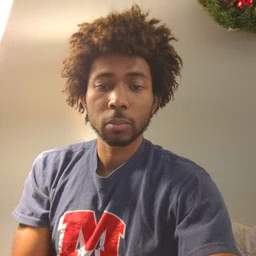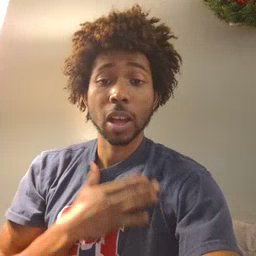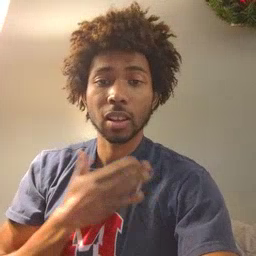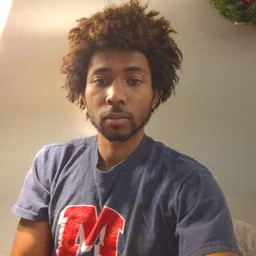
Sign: happy